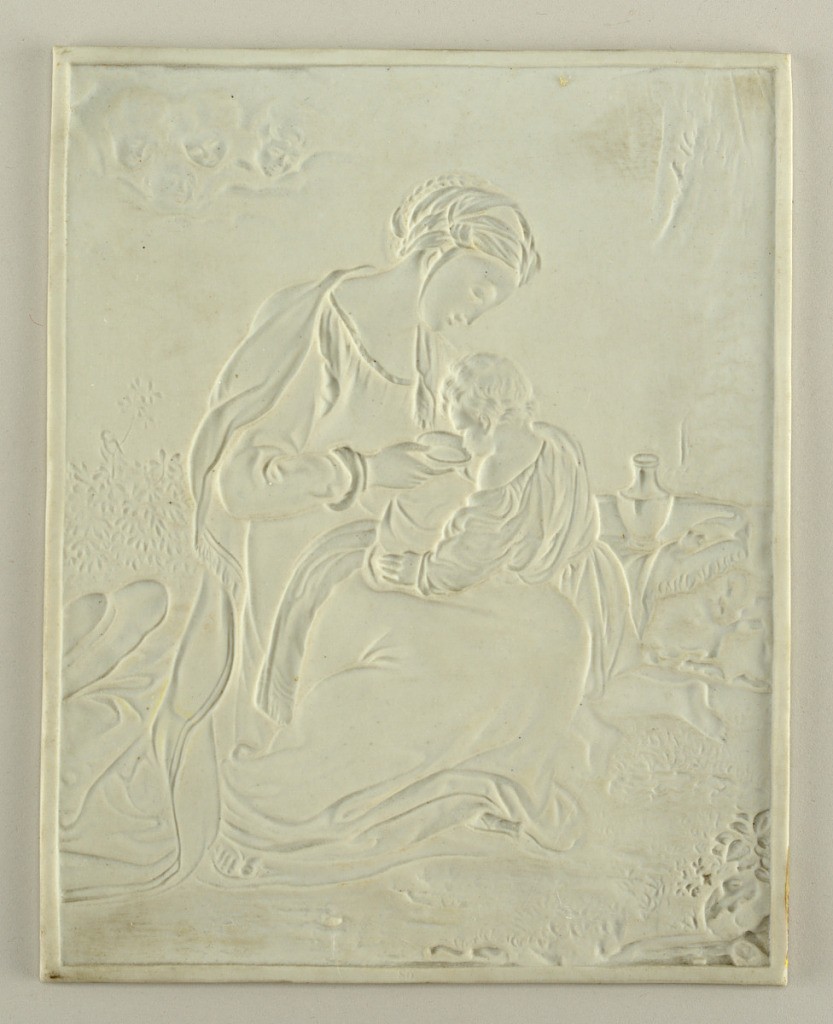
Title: Lithophane of Hagar and Ishmael
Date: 1825–1900
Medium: biscuit
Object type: lithophane
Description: Vertical rectangle with impressed design showing Hagar, seated, serving a drink to Ishmael who kneels with left hand on his mother's lap. Four smiling cherubs watch from above.